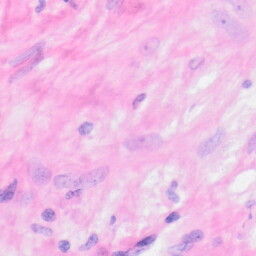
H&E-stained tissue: Kidney